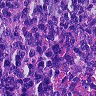
Metastatic tissue present: no